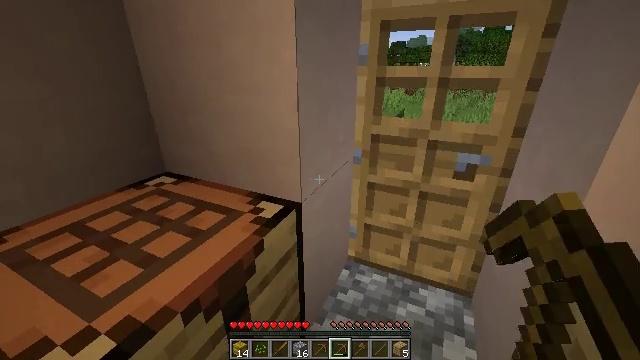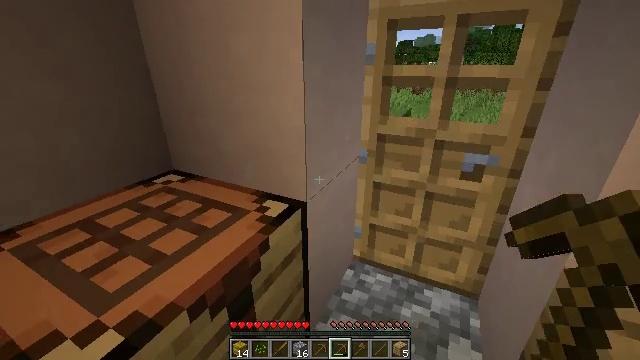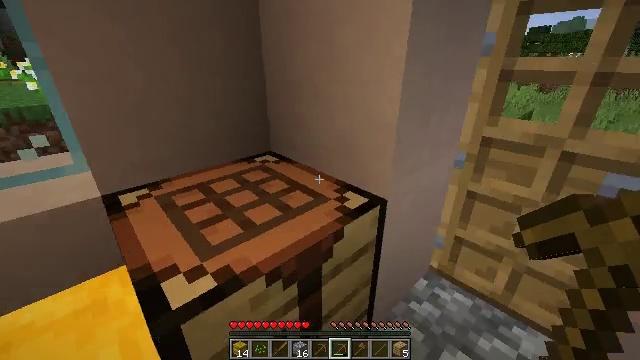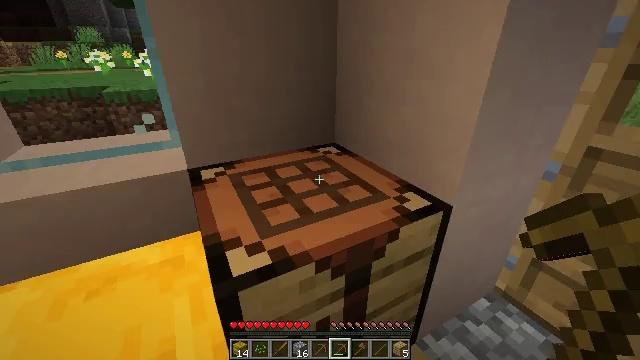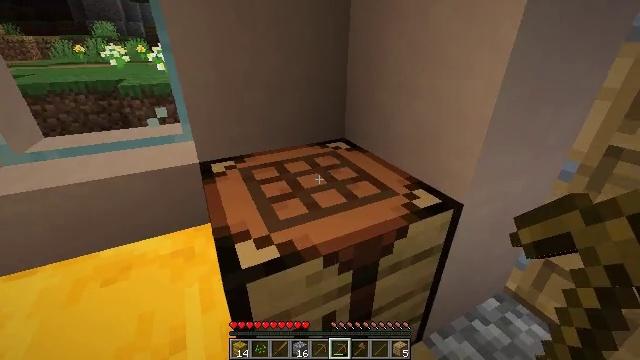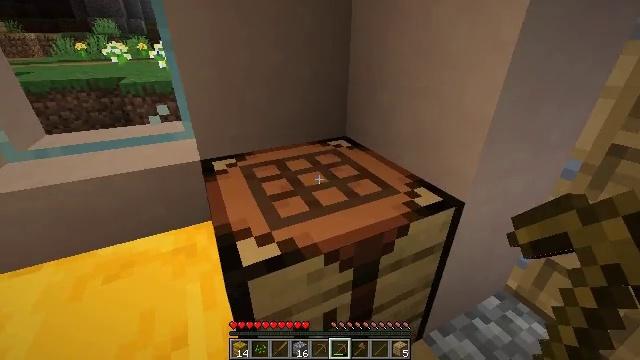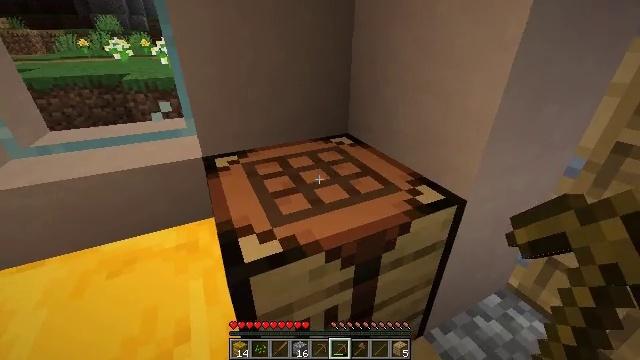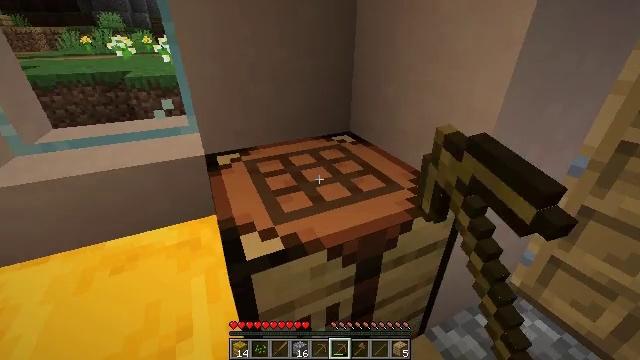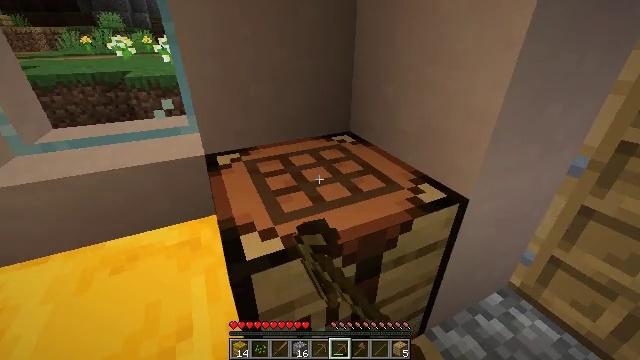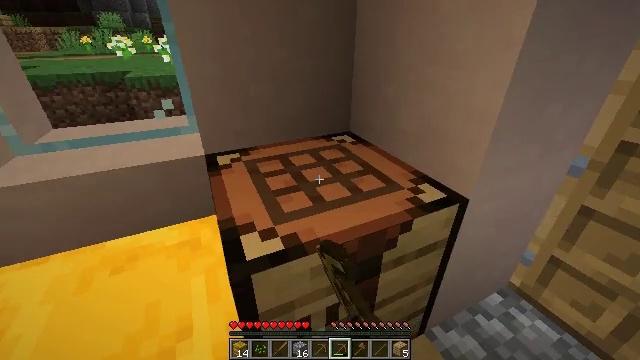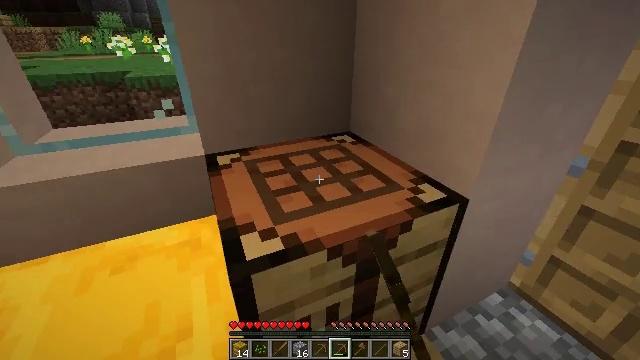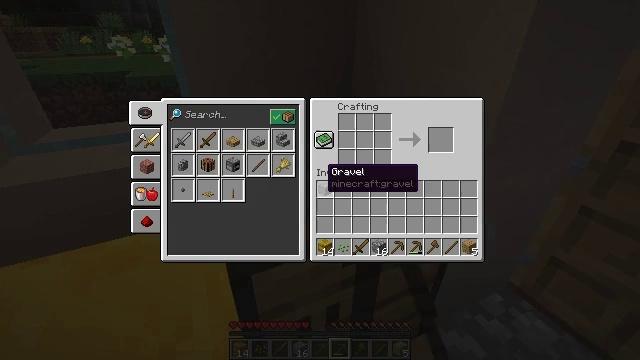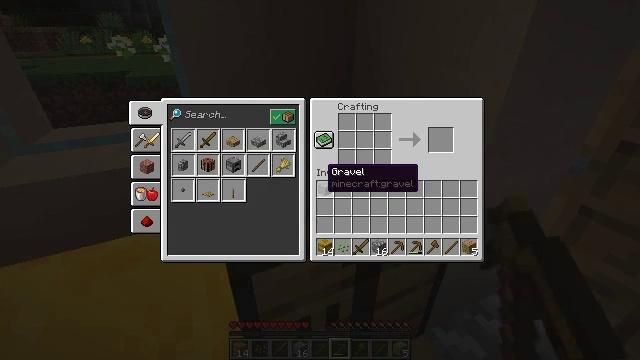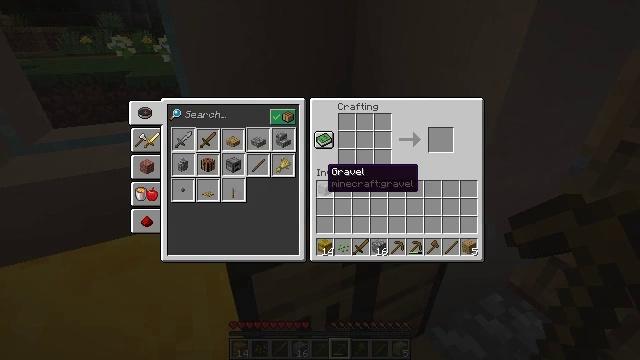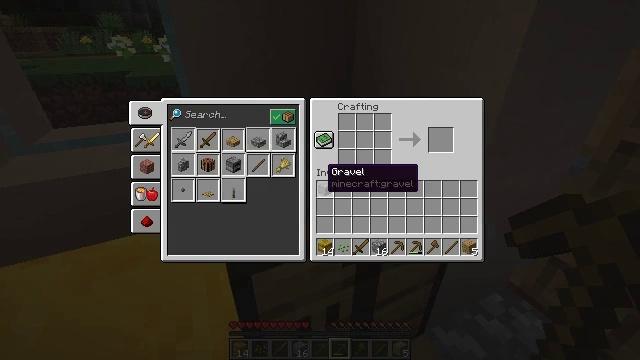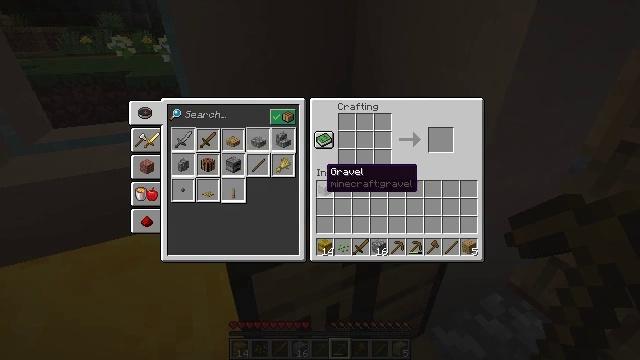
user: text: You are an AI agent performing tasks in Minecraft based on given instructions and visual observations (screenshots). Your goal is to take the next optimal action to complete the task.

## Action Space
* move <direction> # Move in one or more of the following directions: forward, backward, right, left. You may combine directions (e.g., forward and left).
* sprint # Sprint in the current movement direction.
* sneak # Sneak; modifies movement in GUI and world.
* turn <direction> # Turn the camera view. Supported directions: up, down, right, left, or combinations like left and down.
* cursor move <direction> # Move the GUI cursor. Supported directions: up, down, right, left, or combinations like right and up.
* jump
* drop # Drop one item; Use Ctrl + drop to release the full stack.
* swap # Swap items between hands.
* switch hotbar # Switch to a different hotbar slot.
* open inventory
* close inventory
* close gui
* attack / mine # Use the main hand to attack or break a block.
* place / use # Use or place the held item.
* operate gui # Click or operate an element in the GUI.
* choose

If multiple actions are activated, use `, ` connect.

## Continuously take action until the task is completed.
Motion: motion action
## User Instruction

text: Craft wheat using appropriate materials.
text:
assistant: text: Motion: turn left
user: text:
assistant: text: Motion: turn left and down
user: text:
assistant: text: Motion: turn left and down
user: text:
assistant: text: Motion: turn left and down
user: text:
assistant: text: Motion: no_op
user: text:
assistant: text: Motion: use / place
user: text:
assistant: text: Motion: use / place
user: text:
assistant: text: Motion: use / place
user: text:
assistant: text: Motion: use / place
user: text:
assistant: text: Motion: no_op
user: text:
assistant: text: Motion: open gui
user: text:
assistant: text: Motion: no_op
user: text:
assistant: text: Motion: no_op
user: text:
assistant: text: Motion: no_op
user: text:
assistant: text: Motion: no_op
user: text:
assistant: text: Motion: cursor move left
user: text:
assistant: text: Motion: cursor move left
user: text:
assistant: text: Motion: cursor move left
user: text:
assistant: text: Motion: no_op
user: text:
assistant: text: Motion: no_op
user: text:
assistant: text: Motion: no_op
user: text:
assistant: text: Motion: no_op
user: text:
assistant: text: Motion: no_op
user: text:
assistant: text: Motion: no_op
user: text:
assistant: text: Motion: no_op
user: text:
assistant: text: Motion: cursor move up
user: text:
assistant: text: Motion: sneak
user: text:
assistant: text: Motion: sneak
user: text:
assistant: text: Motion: sneak, cursor move right
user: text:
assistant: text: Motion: sneak, cursor move right